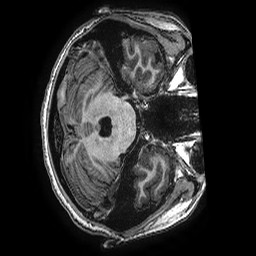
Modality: T1w
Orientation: axial
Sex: female
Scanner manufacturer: ge
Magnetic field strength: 3 T
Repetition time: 0.00766 s
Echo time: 0.003476 s